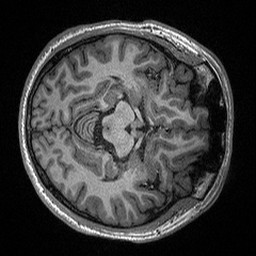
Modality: T1w
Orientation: axial
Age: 24
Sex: male
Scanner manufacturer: siemens
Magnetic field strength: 3 T
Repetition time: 2.3 s
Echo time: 0.00298 s